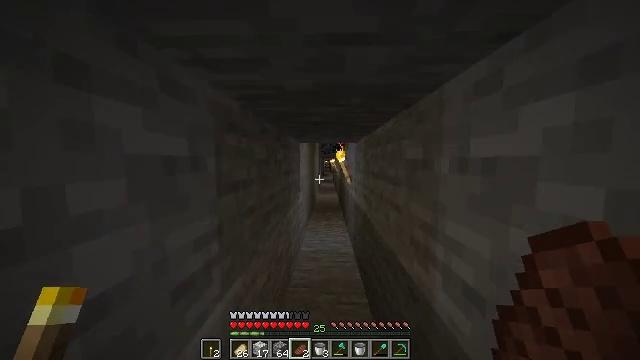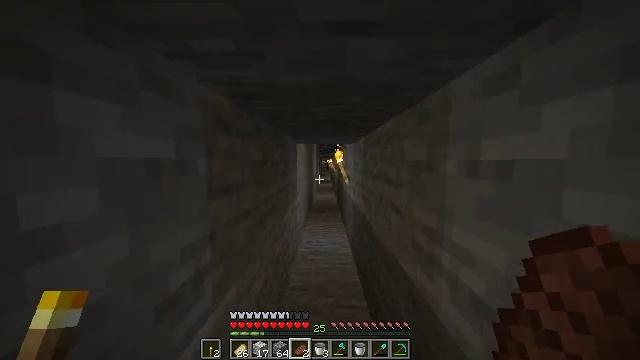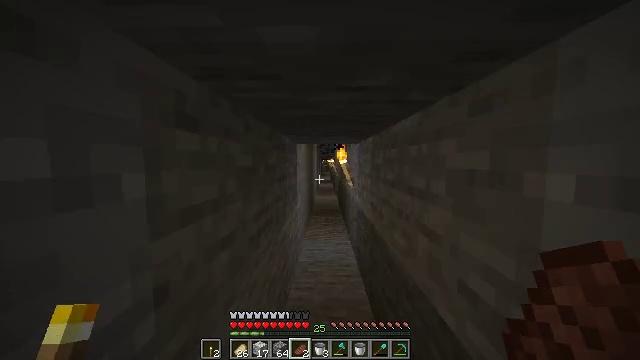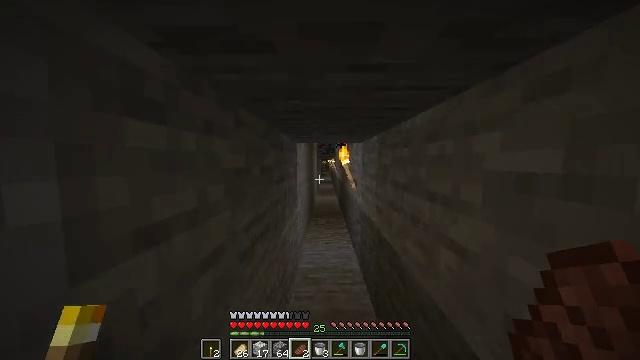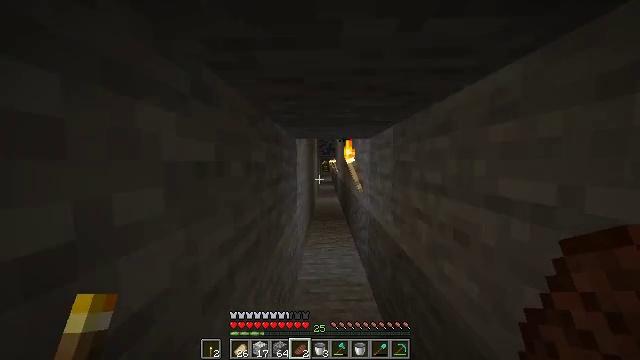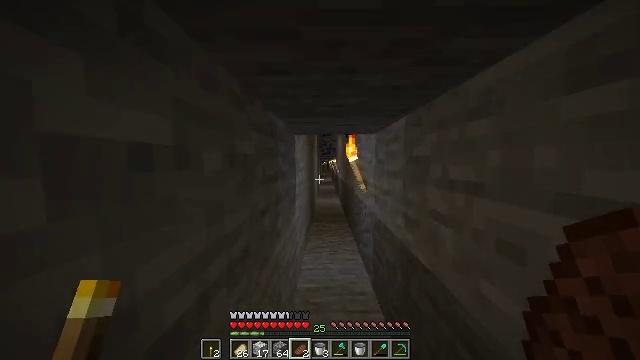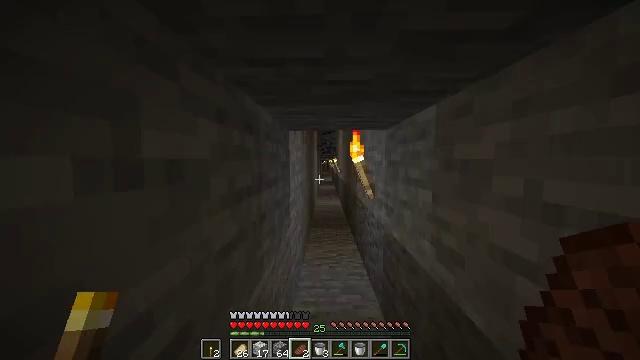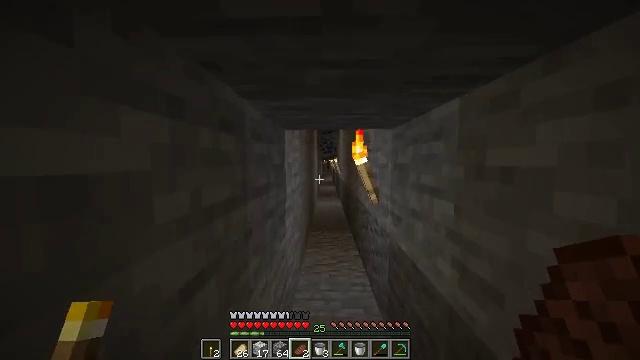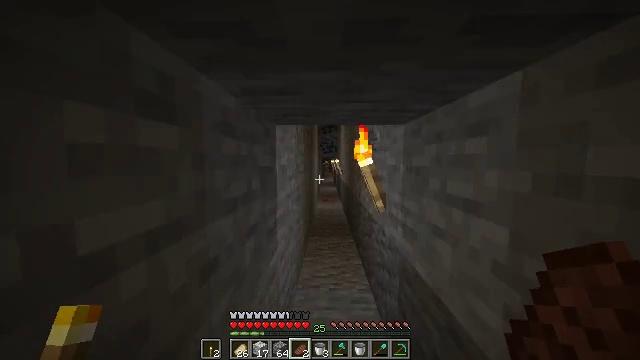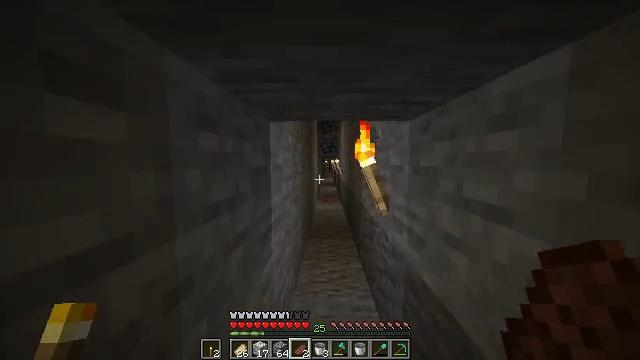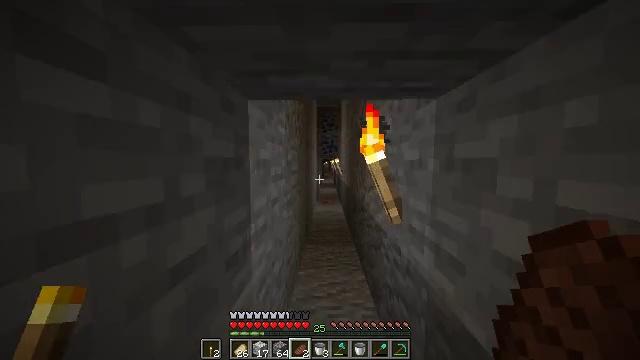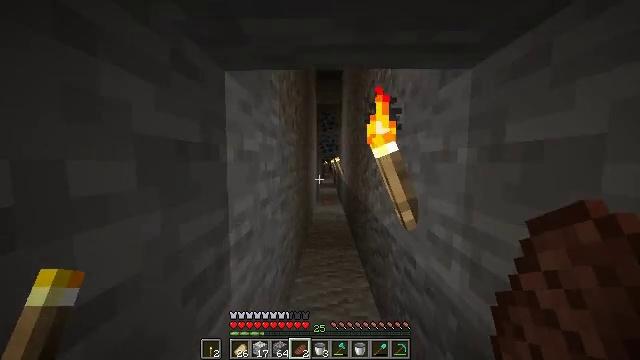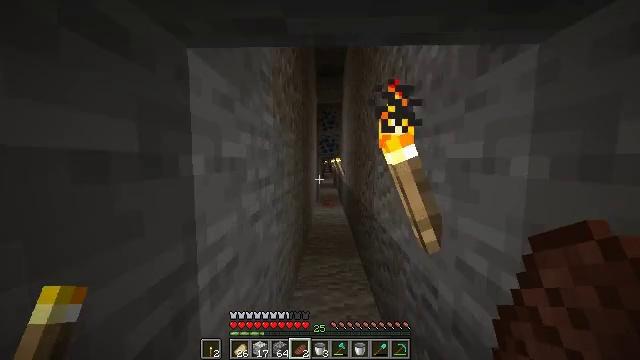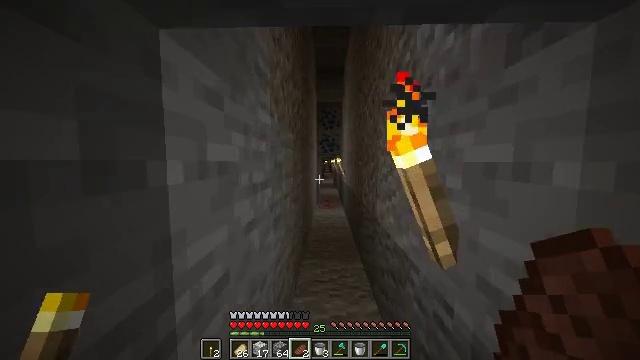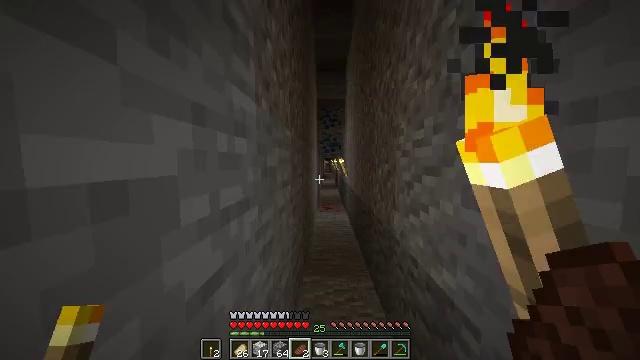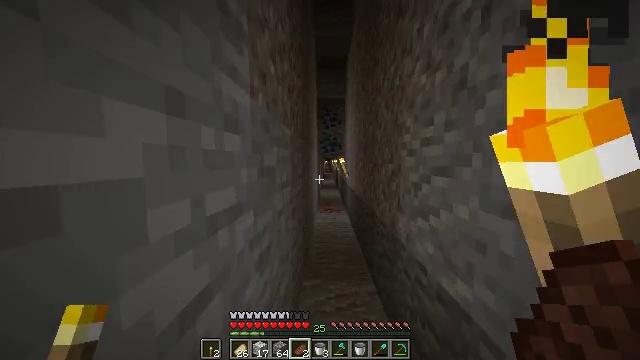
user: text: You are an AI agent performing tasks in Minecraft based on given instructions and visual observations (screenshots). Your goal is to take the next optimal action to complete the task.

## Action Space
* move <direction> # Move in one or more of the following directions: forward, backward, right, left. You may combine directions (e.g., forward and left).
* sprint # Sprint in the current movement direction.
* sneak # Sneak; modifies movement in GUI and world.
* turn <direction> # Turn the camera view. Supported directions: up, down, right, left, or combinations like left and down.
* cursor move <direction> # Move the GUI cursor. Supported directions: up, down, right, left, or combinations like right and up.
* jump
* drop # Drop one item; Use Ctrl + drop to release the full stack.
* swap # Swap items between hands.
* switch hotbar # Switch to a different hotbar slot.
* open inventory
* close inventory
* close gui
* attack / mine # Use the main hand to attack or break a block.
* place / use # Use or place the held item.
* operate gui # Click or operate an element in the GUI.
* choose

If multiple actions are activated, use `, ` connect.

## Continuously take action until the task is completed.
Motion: motion action
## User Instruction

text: Activate the furnace to craft dried kelp.
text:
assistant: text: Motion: move forward, sprint
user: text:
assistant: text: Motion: move forward
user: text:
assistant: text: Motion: move forward
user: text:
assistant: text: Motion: move forward
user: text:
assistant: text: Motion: move forward
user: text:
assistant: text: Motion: move forward
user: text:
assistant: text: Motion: move forward
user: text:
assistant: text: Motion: move forward, sprint
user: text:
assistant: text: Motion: move forward, sprint
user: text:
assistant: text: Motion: move forward, sprint
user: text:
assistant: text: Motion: move forward, sprint
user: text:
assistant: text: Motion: move forward, sprint
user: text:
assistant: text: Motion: move forward
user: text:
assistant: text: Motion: move forward
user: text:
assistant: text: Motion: move forward
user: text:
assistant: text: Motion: move forward
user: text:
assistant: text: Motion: move forward
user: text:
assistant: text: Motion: move forward
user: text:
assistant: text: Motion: move forward
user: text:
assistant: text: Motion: move forward
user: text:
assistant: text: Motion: move forward, turn right and up
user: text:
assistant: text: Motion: move forward
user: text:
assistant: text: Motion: move forward
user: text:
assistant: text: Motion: move forward
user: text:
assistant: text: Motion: move forward, sprint
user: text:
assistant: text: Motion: move forward, sprint
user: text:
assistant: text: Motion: move forward, sprint
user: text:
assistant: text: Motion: move forward, sprint
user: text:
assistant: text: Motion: move forward
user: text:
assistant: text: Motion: move forward